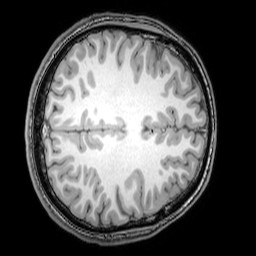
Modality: T1w
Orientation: axial
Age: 21
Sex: male
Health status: healthy
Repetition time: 0.081 s
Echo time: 0.037 s